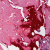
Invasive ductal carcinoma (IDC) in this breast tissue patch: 0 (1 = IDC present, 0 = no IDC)